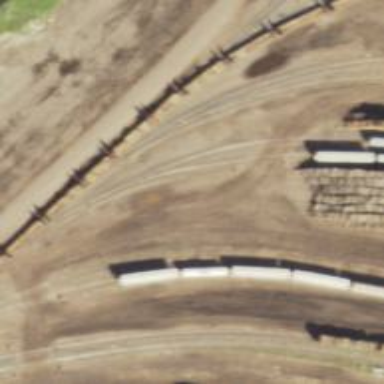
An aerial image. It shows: Single-track railway spur.